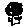
Label: tree